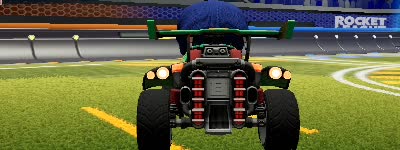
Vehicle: octane